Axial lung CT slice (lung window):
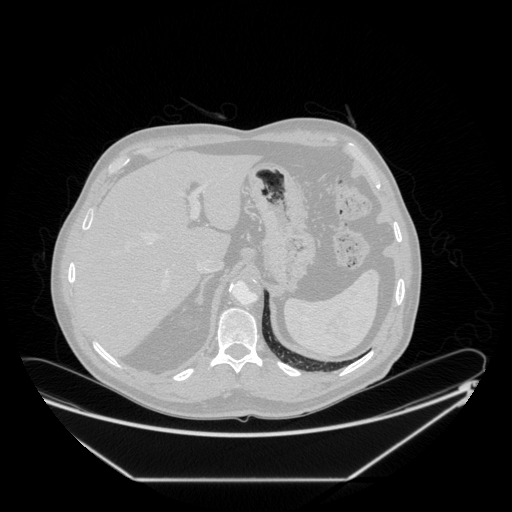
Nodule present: no